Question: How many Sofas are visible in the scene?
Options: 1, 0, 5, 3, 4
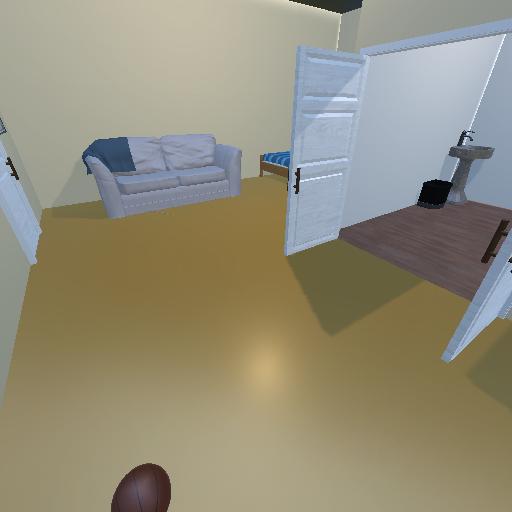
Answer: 1